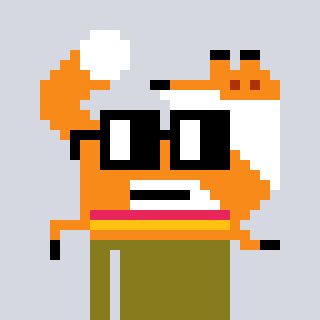
a pixel art character with square black glasses, a fox-shaped head and a gunk-colored body on a cool background